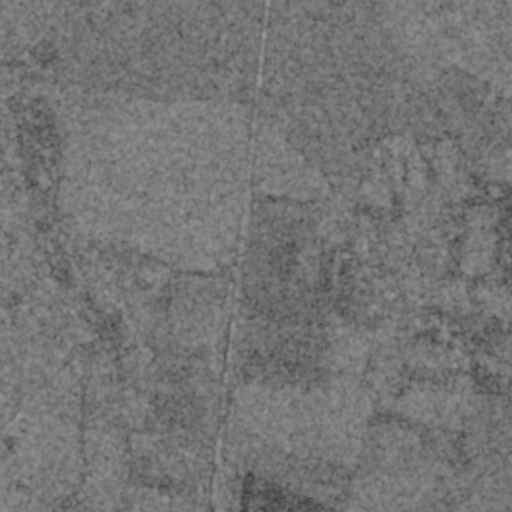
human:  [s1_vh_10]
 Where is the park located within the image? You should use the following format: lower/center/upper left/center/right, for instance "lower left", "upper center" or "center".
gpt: The park is located in the center right of the image.
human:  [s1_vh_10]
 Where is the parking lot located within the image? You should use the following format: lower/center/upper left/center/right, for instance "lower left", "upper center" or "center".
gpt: There is no parking lot in the image.

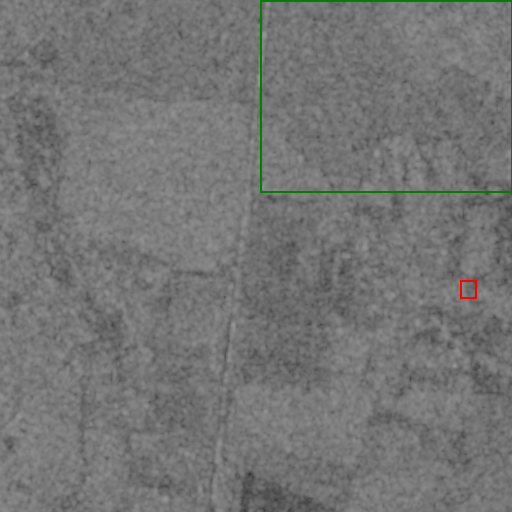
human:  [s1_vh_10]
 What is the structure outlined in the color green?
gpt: The structure outlined in green is a crop field.
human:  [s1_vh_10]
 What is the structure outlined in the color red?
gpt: The structure outlined in red is a park.
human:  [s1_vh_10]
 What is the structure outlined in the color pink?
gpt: There is no pink outline.